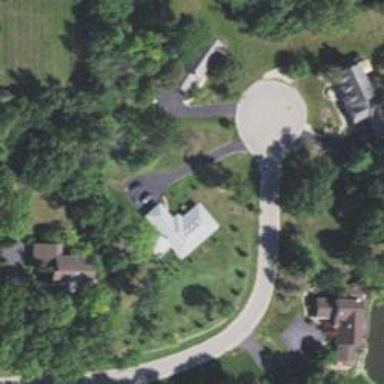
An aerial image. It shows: Driveway.